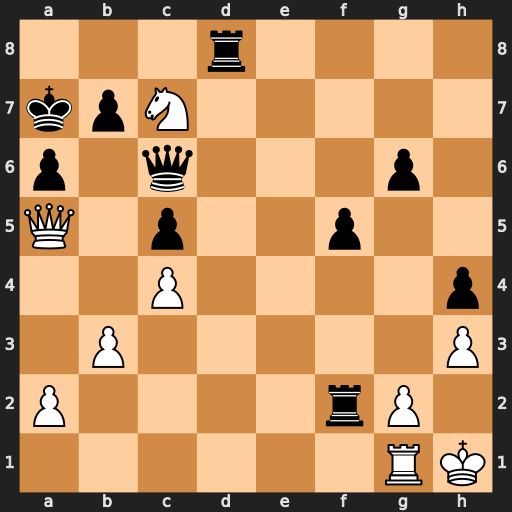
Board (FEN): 3r4/kpN5/p1q3p1/Q1p2p2/2P4p/1P5P/P4rP1/6RK
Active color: w
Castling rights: -
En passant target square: -
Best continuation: Nb5+ Kb8 Qxd8+